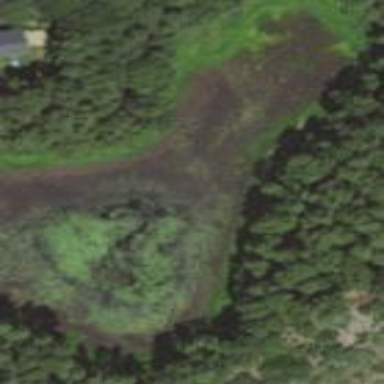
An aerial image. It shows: Marsh wetland.